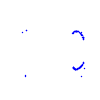
Particle: kaon